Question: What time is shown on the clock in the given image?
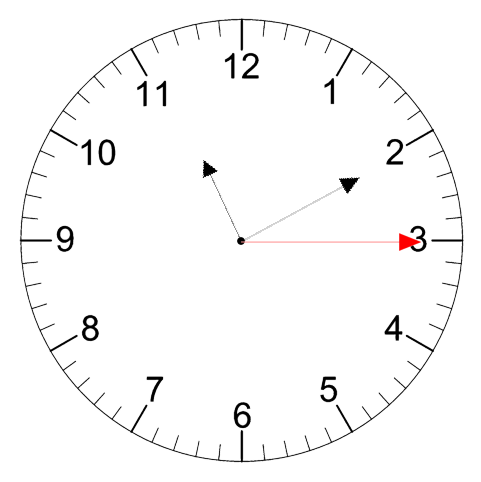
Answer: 11:10:15